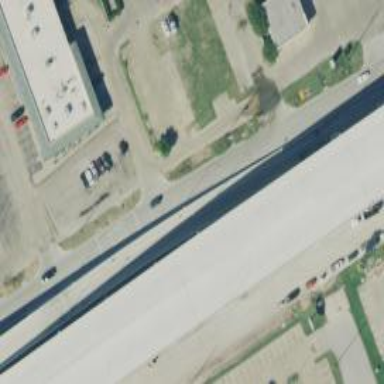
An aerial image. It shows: Bridge over primary link highway.